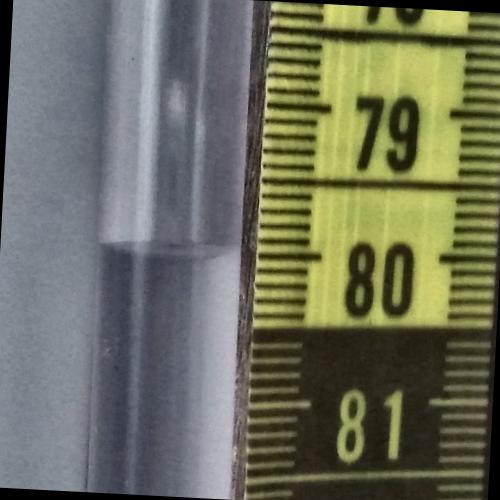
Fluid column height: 80.0 cm